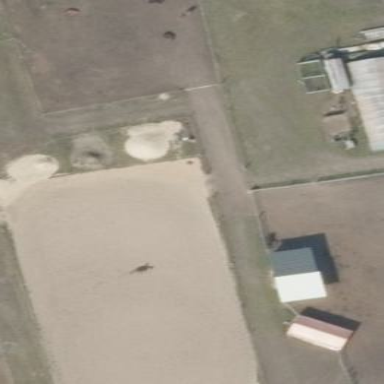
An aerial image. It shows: Equestrian pitch used for leisure and sports activities.